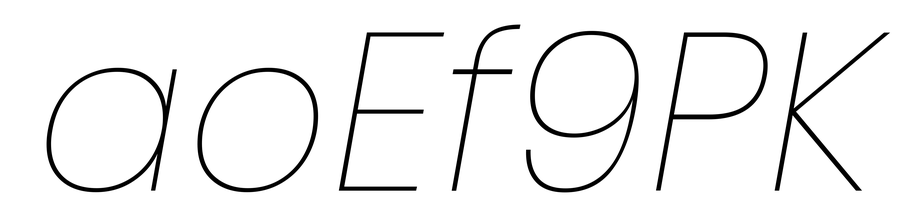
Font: Poppins-ThinItalic